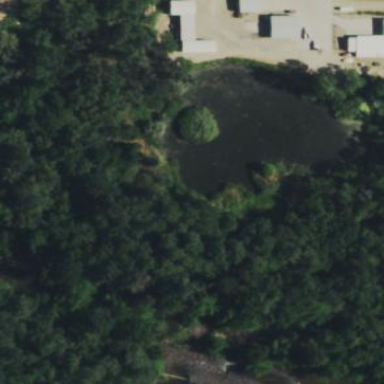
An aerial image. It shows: Serene pond surrounded by nature.